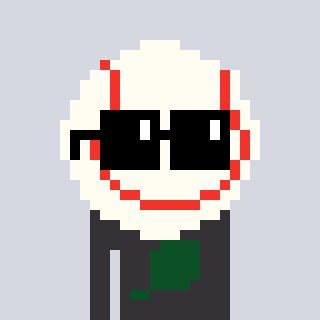
a pixel art character with square black sunglasses, a baseball ball-shaped head and a grayscale-colored body on a cool background